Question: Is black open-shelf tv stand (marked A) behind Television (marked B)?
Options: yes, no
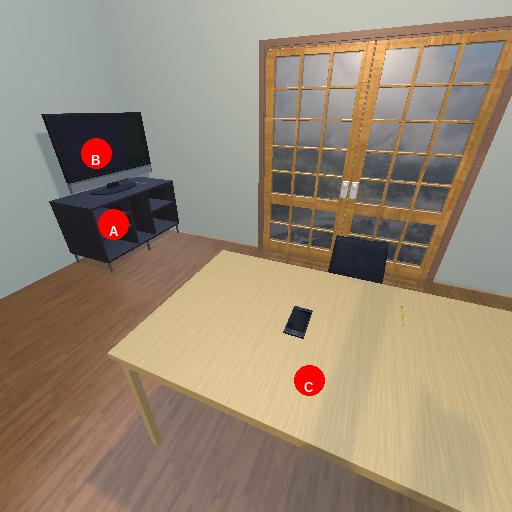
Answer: yes